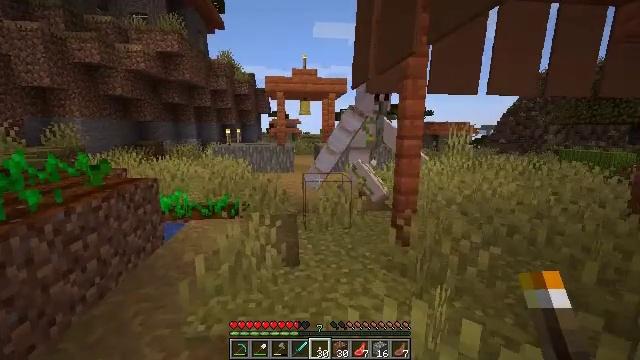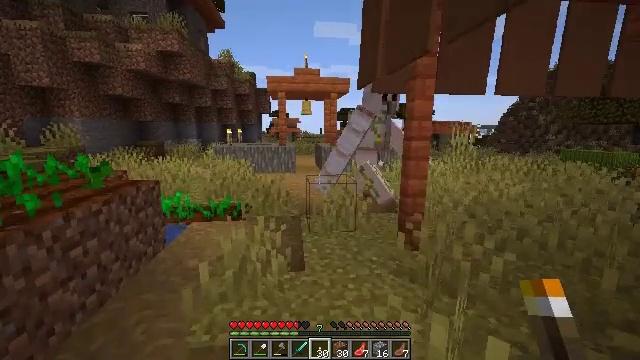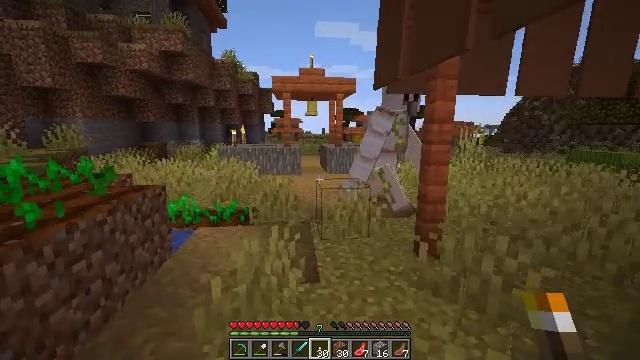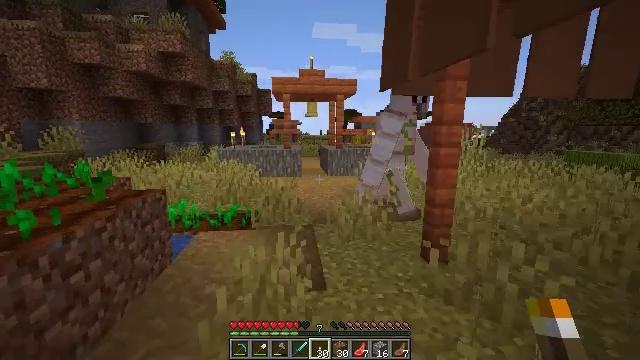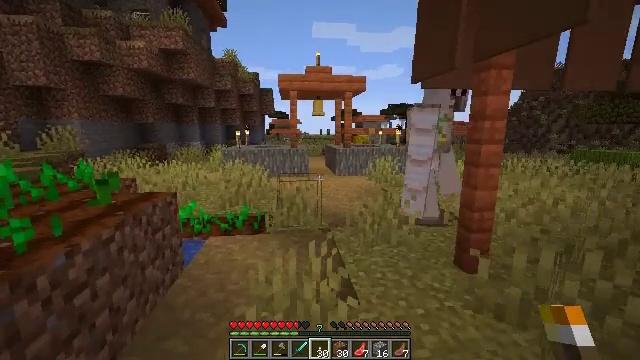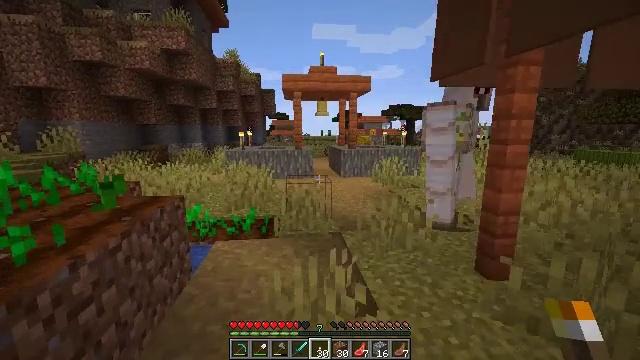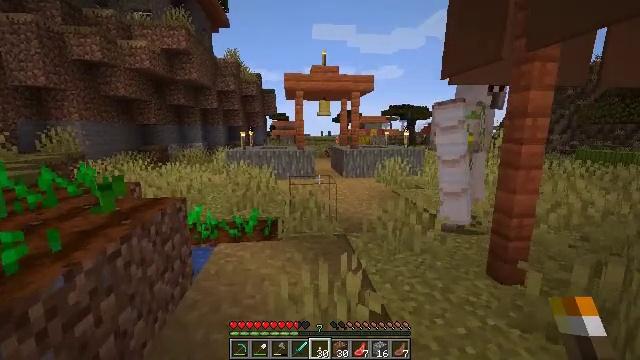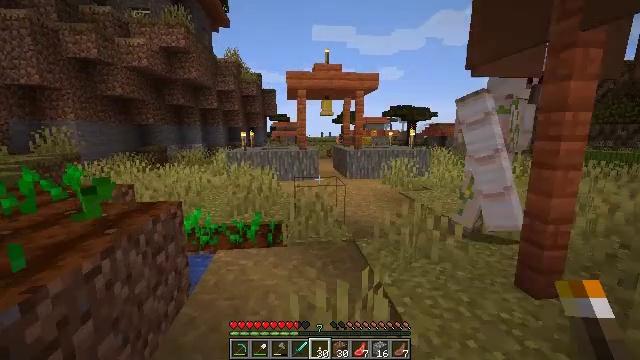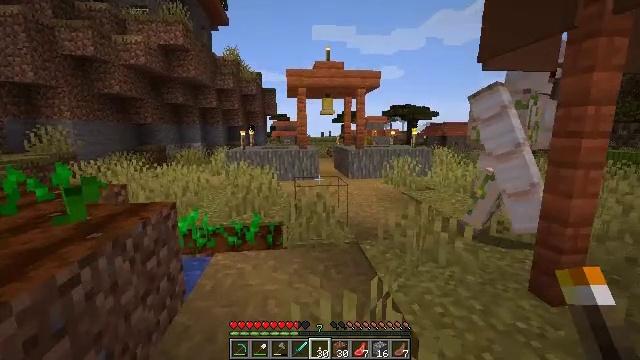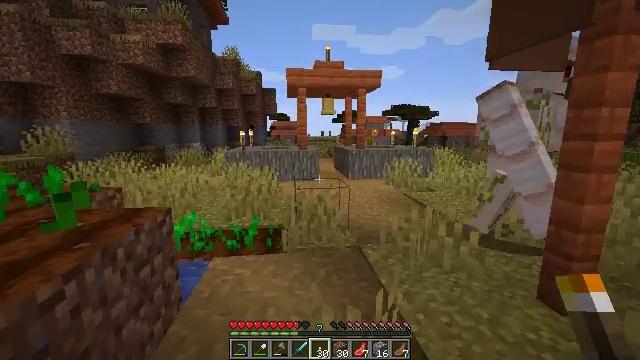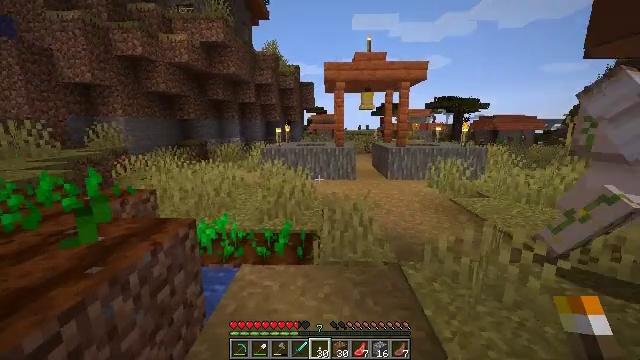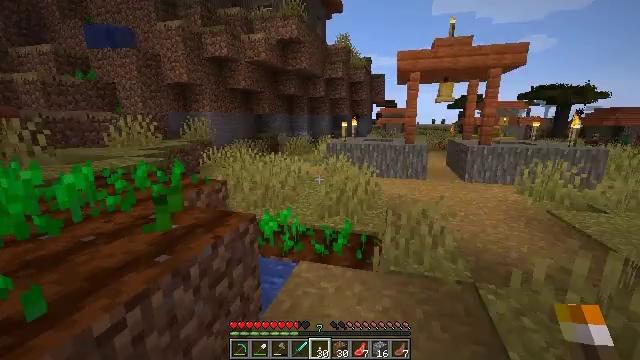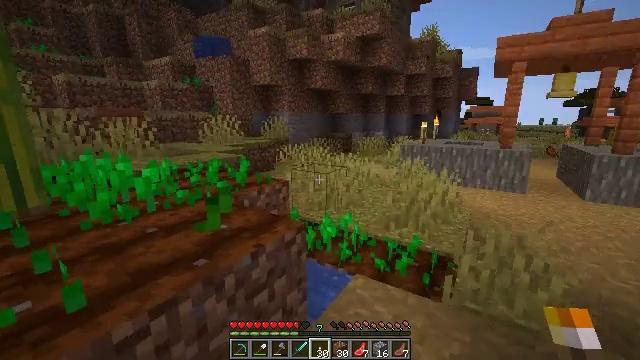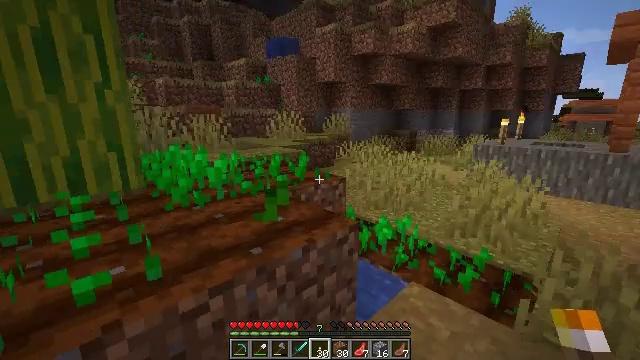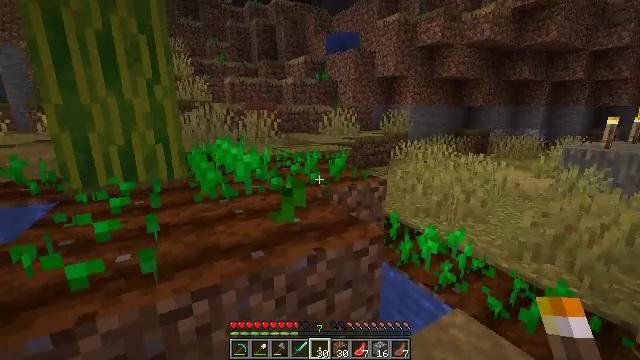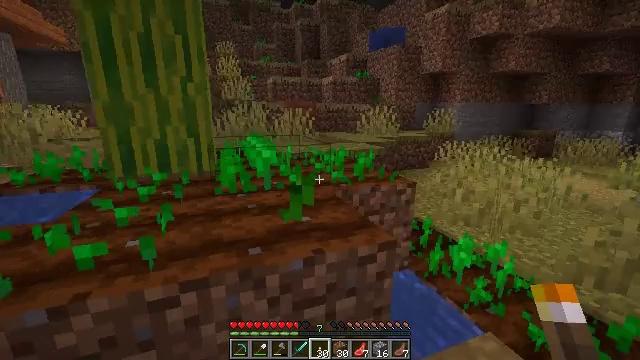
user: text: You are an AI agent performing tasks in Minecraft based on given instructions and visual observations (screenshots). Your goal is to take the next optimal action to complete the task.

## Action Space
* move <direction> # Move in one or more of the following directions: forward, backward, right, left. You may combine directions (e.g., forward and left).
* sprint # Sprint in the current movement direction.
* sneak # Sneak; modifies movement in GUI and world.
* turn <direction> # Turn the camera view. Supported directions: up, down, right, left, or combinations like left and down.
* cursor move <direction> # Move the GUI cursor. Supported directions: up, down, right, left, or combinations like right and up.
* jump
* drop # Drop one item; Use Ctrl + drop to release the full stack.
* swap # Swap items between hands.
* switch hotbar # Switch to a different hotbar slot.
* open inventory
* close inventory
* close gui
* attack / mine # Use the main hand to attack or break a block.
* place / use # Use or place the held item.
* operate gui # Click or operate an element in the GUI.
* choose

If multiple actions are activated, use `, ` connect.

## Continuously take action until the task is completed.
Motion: motion action
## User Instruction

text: Gather melon for food.
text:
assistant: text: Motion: move forward and move left
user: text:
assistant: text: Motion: move forward and move left
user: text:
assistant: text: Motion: move forward and move left
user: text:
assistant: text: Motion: move forward and move left
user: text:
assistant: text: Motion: move forward and move left
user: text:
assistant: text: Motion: move forward
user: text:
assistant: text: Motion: move forward
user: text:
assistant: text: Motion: move forward
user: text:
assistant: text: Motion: move forward
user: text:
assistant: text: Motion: move forward, turn left and down
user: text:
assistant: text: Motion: move forward, turn left and down
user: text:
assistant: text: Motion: move forward and move right, turn left
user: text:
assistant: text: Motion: move forward and move right, turn left
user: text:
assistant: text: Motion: move forward and move right, turn left
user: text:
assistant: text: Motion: move right, turn left
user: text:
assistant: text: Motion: move right, turn left
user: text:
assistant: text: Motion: turn left
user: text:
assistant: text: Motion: move left, turn left and up
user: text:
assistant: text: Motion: move left, turn left and up
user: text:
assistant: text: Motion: move left, turn left
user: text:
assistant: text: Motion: move left, turn left
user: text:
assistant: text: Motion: move forward and move left, turn left
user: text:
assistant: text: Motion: move forward and move left, turn left and down
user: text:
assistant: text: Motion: move forward and move left
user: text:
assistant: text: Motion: move forward and move left
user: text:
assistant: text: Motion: move forward and move left
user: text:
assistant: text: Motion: move forward and move left
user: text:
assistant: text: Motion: move forward and move left
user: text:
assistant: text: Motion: move forward and move left
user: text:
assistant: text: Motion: move forward and move left